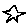
Label: star